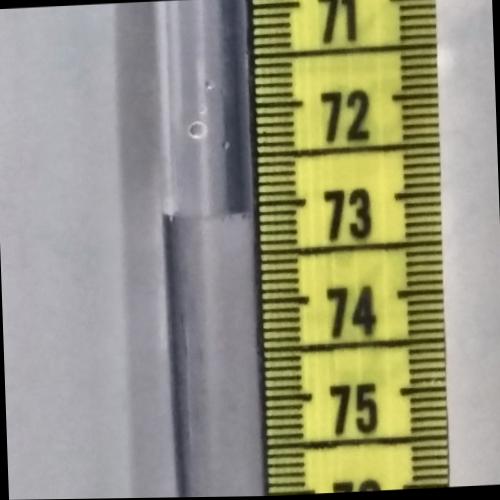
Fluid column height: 73.1 cm